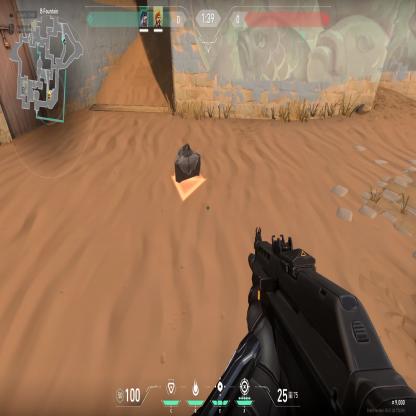
Label: dropped spike